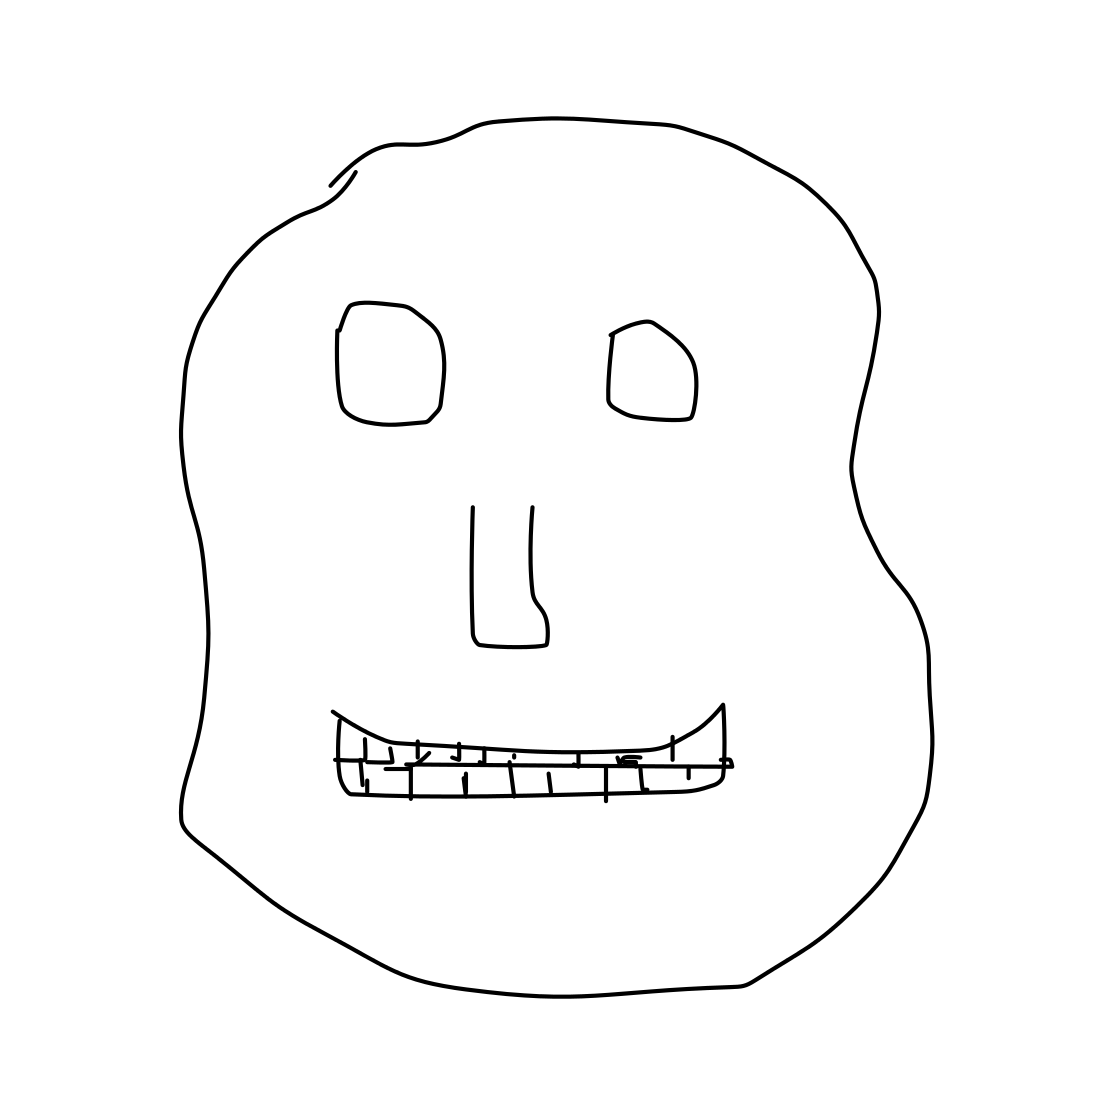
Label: skull